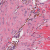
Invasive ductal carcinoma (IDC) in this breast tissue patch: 0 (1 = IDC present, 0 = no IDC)